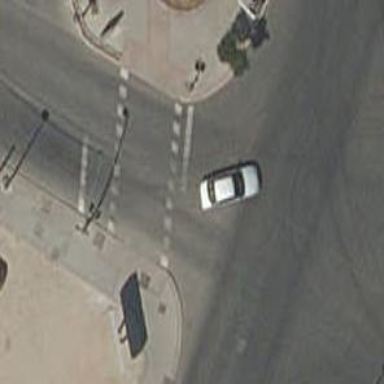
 there are traffic signals and zebra crossing."